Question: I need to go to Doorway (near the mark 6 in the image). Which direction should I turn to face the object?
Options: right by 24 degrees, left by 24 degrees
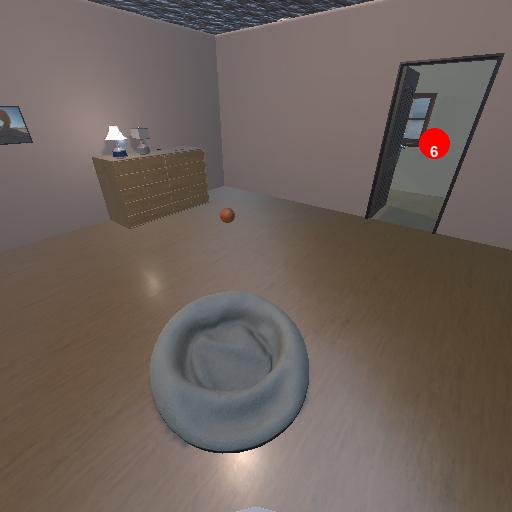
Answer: right by 24 degrees